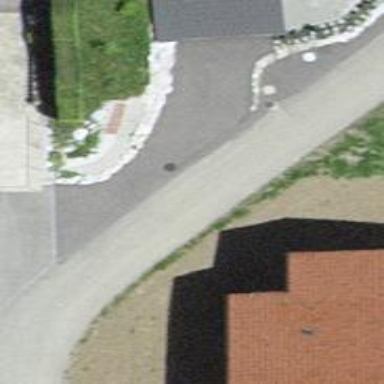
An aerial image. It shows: Residential road.